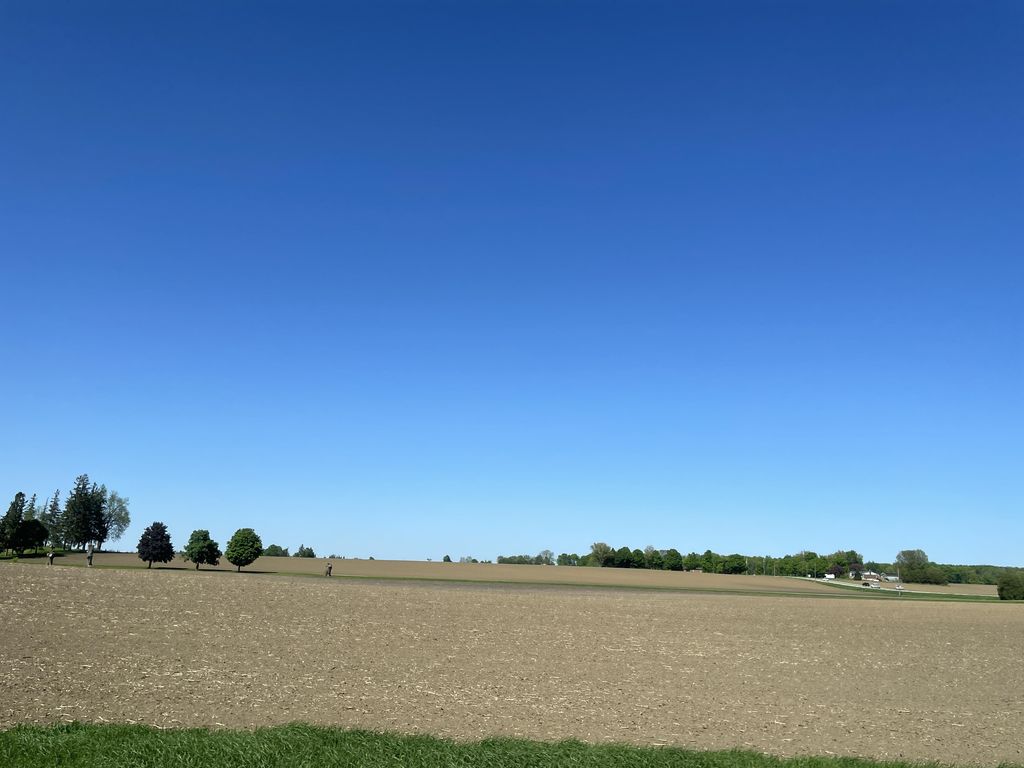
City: kitchener-waterloo